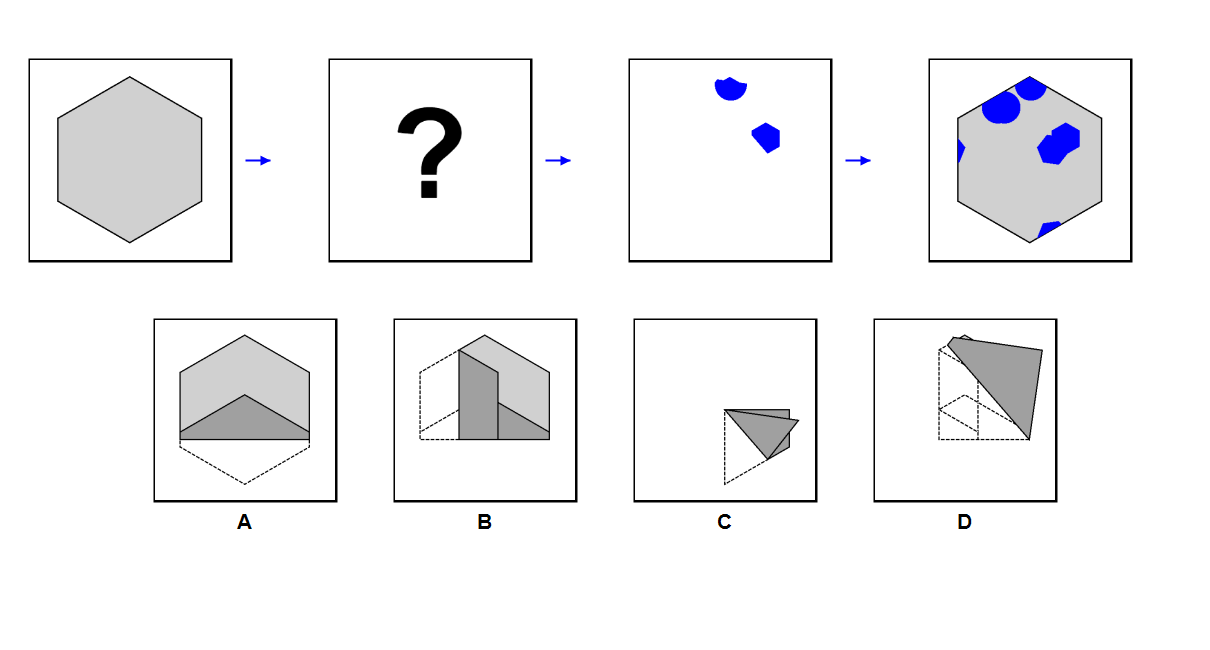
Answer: C